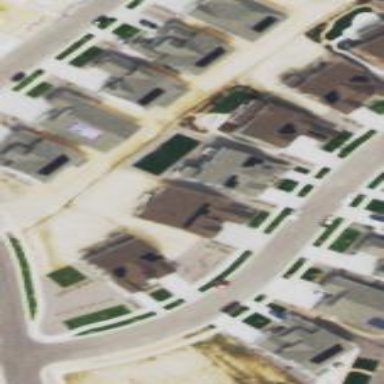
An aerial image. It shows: Residential area consisting of single-family homes.